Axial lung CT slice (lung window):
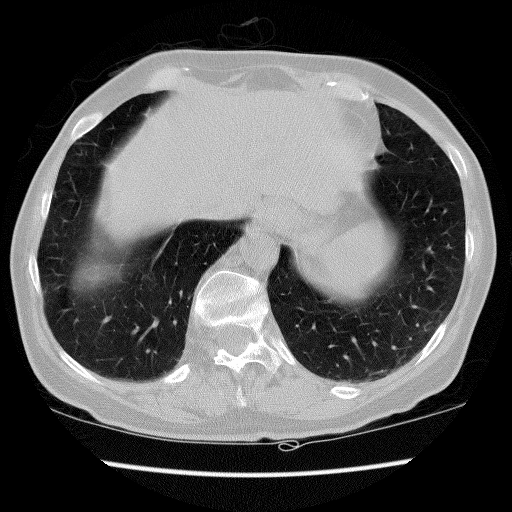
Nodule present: no